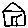
Label: house